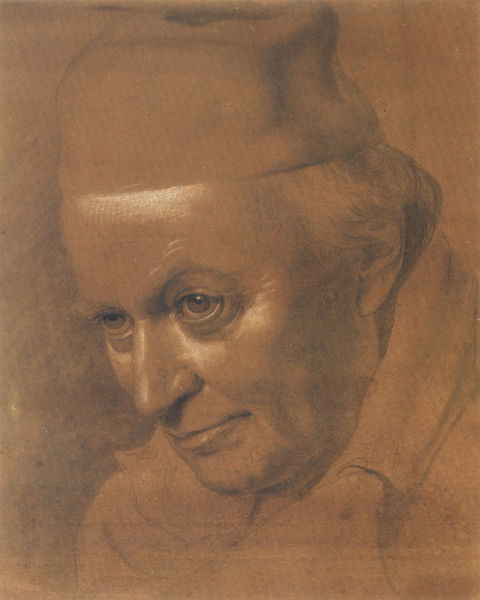
Titel: Philipp Veit
Künstler: Joseph Anton Koch
Institution: Privatsammlung
Schlagwörter: kopf, mann, ocker, braun, haar, hut, mund, nase, ohr, profil, skizze, stirn, weiss, zeichnung, beige, alt, kappe, mütze, augen, gesicht, kragen, portrait, porträt, auge, haare, kinn, lippen, kopfbedeckung, lächeln, studie, weisshöhung, bischof, wange, alter, wach, colorit, freundlich, rötel, beig, besinnlich, rennaissane